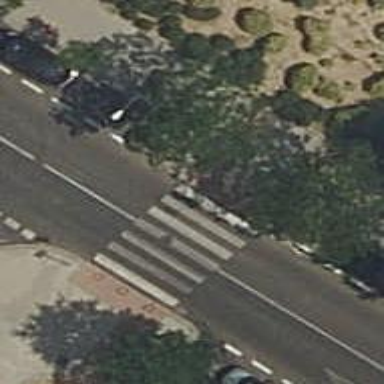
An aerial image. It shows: Uncontrolled zebra crossing on the road.